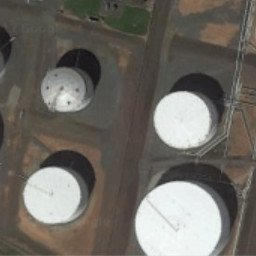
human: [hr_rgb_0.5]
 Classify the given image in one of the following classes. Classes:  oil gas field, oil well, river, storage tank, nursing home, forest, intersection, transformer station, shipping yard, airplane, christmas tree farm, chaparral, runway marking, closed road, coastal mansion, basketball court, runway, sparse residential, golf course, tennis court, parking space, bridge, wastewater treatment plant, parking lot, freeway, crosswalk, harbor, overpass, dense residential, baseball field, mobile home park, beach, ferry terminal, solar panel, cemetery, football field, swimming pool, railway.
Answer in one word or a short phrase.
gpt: storage tank